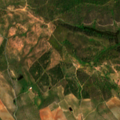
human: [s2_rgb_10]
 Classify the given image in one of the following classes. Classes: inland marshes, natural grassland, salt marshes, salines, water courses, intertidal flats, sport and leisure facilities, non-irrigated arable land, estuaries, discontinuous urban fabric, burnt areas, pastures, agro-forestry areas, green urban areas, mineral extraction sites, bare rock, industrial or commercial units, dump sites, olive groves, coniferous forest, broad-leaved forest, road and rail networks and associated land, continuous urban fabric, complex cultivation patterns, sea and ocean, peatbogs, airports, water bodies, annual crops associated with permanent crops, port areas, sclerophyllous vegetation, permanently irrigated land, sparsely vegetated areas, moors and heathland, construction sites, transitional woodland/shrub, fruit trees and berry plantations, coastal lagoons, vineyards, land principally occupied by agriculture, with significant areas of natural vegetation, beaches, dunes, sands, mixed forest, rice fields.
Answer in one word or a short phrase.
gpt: continuous urban fabric